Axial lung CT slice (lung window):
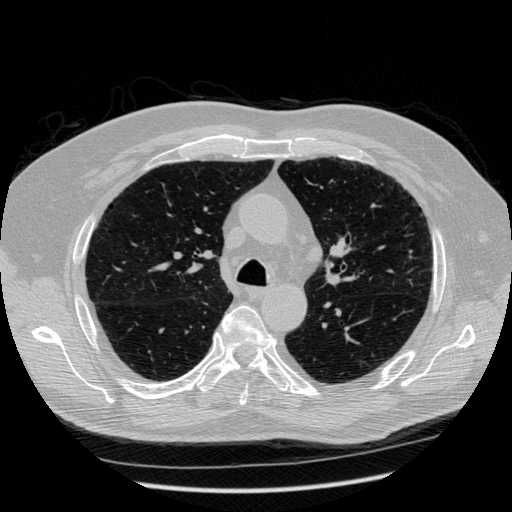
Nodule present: no